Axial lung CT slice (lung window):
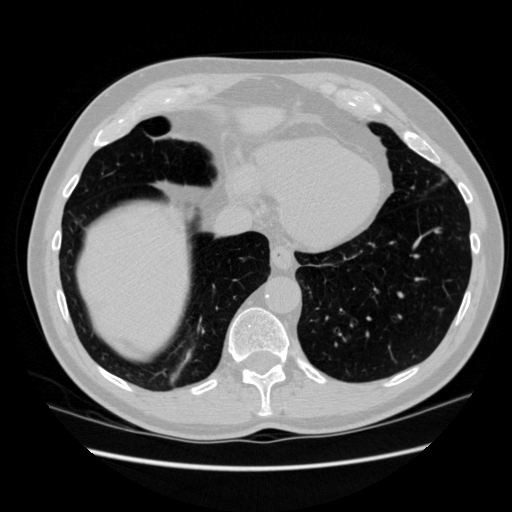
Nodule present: no